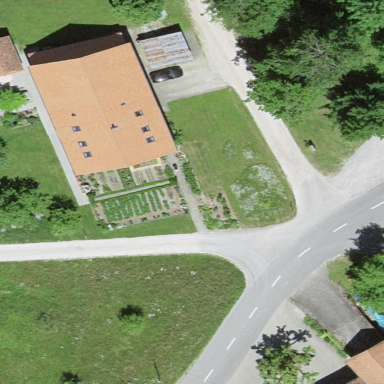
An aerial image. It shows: Farm building.